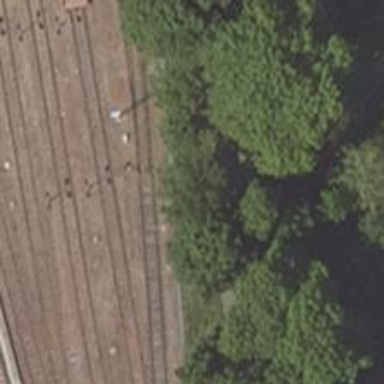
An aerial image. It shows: Railway switch.